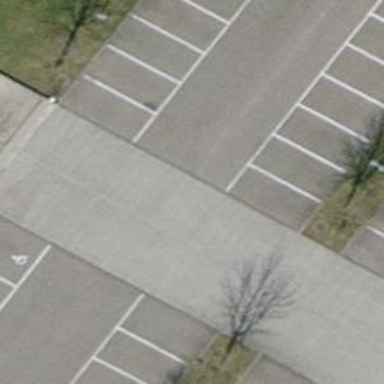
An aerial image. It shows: Asphalt parking aisle designated as service road.